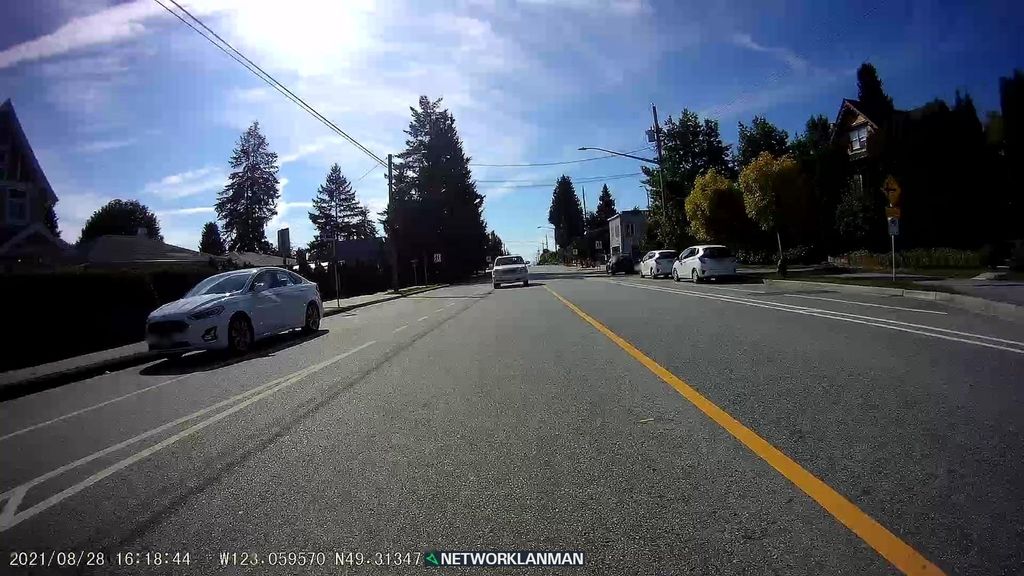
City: vancouver